Question: I want to create something like this in a field I have, a "custom keyboard". How can I do that?
Image:
Thanks.
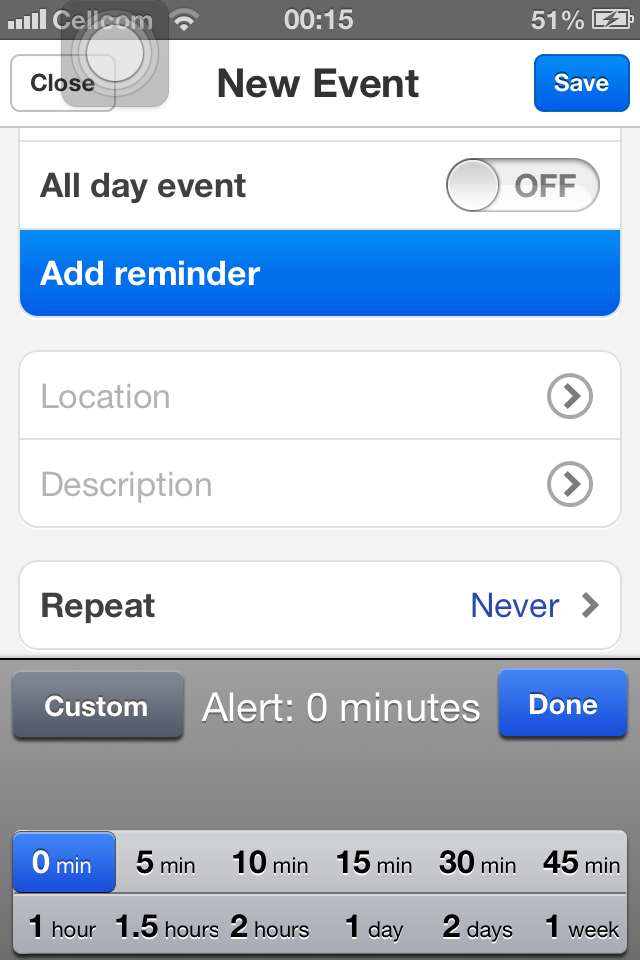
Answer: Assumption: Your custom keyboard would be similar in the types of options offered to the one pictured.
If you're not wed to the layout you have above, I would personally recommend a <URL>.
One of the advantages of doing so is that it is a UI component that is well understood by users in the iOS world, whereas a custom keyboard interface would not only be harder to implement, but would have a higher learning curve as users are presented with an interface they've never seen before.